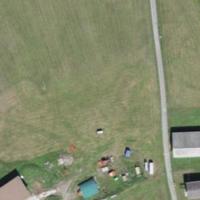
EUNIS habitat code: 24
Species observed at this site:
Aglais urticae
Episyrphus balteatus
Phoenicurus ochruros